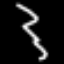
Label: squiggle